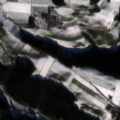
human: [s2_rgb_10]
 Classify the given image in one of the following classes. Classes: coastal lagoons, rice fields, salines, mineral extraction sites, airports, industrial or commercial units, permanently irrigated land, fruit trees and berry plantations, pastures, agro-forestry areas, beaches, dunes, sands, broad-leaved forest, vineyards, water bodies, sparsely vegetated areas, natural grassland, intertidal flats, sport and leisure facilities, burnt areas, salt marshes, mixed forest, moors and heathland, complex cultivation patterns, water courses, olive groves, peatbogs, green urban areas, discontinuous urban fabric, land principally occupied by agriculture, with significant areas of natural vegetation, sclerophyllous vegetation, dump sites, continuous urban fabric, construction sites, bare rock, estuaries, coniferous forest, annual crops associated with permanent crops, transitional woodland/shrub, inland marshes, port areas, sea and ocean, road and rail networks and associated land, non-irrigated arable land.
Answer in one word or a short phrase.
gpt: discontinuous urban fabric, non-irrigated arable land, pastures, coniferous forest, mixed forest